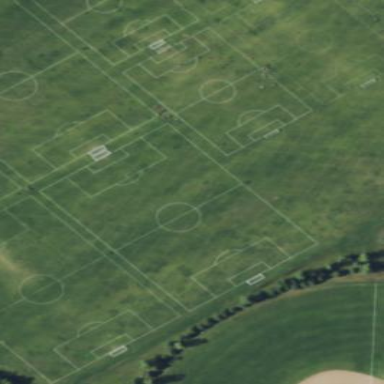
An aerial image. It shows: Soccer pitch for outdoor sports and leisure activities.